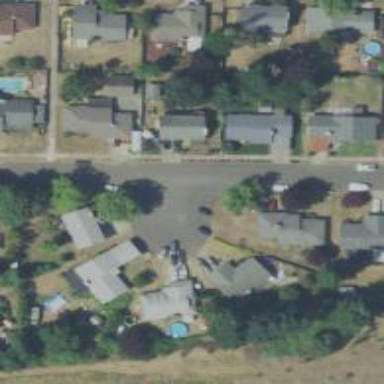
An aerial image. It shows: Residential road with sidewalk on the left side.